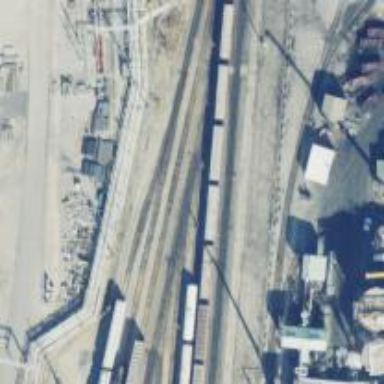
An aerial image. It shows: Railway siding for service.